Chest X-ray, PA view. Patient: 44 years old, sex F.
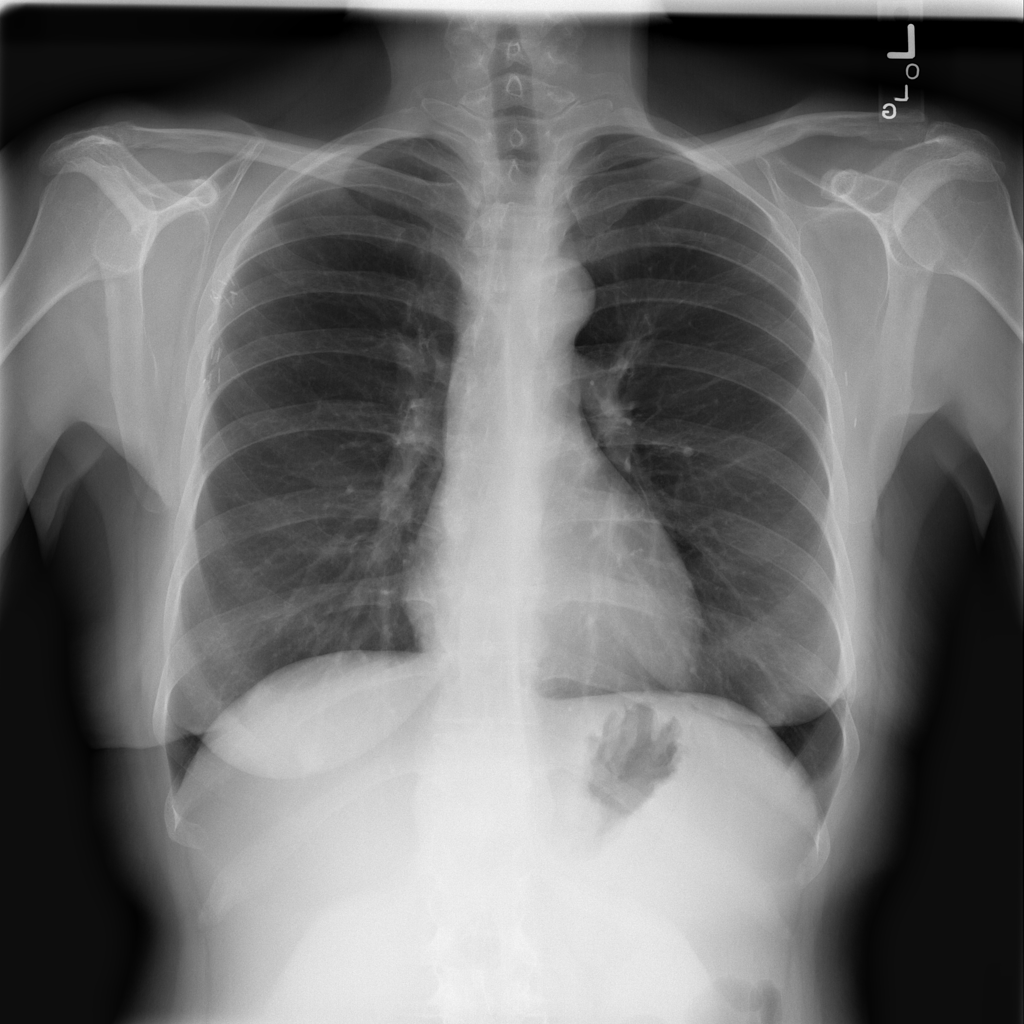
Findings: Nodule